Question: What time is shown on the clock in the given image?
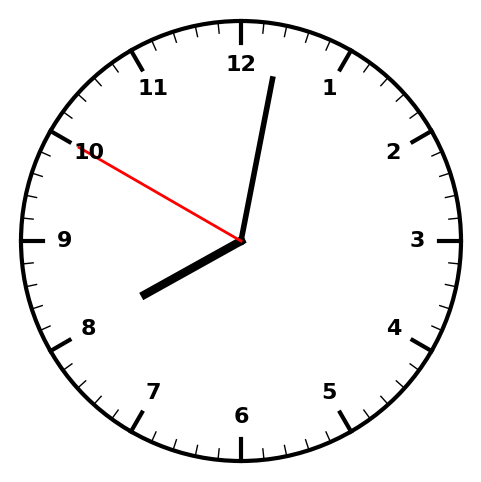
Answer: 08:01:50